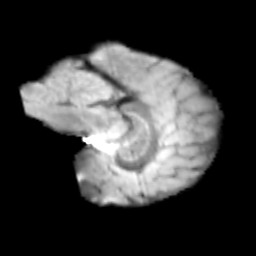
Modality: T2w
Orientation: sagittal
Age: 13
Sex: male
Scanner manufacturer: siemens
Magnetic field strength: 3 T
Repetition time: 3.8 s
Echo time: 0.07 s